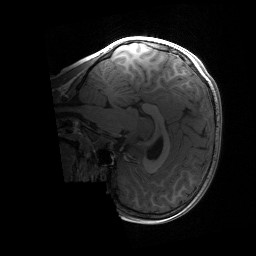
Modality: T1w
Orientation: sagittal
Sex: male
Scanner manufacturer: siemens
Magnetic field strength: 3 T
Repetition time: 1.9 s
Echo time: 0.00243 s